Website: apple
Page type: billing-address
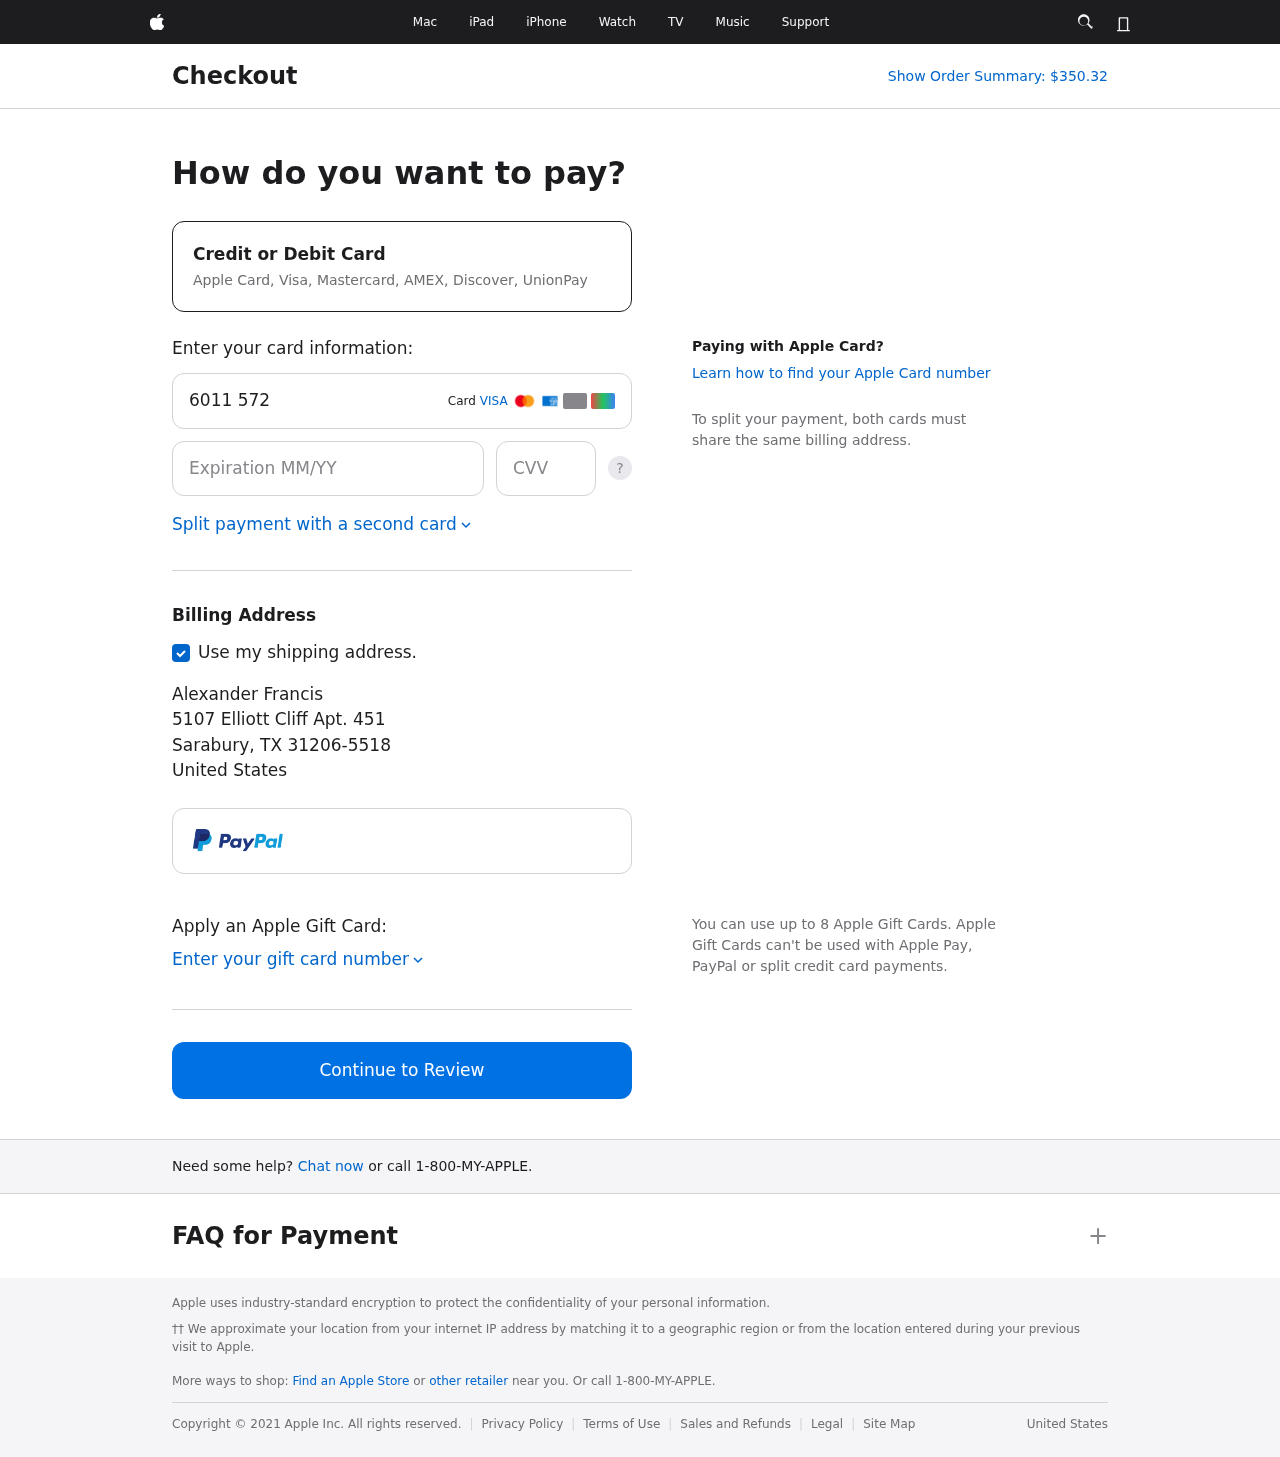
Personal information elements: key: PII_CARD_CVV
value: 125
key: PII_CARD_EXPIRY
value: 01/26
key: PII_CARD_NUMBER
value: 6011 5722 7057 3902
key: PII_CITY
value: Sarabury
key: PII_COUNTRY
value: United States
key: PII_FULLNAME
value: Alexander Francis
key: PII_POSTCODE_FULL
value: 31206-5518
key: PII_STATE_ABBR
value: TX
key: PII_STREET
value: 5107 Elliott Cliff Apt. 451
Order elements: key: ORDER_TOTAL
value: Show Order Summary: $350.32